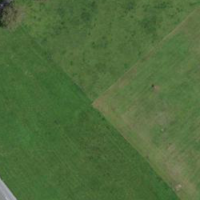
EUNIS habitat code: 52
Species observed at this site:
Juglans regia